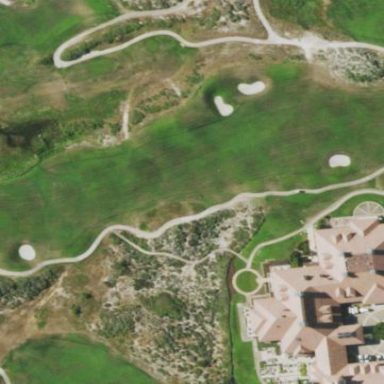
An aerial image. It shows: Golf fairway in the image.